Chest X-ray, AP view. Patient: 62 years old, sex M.
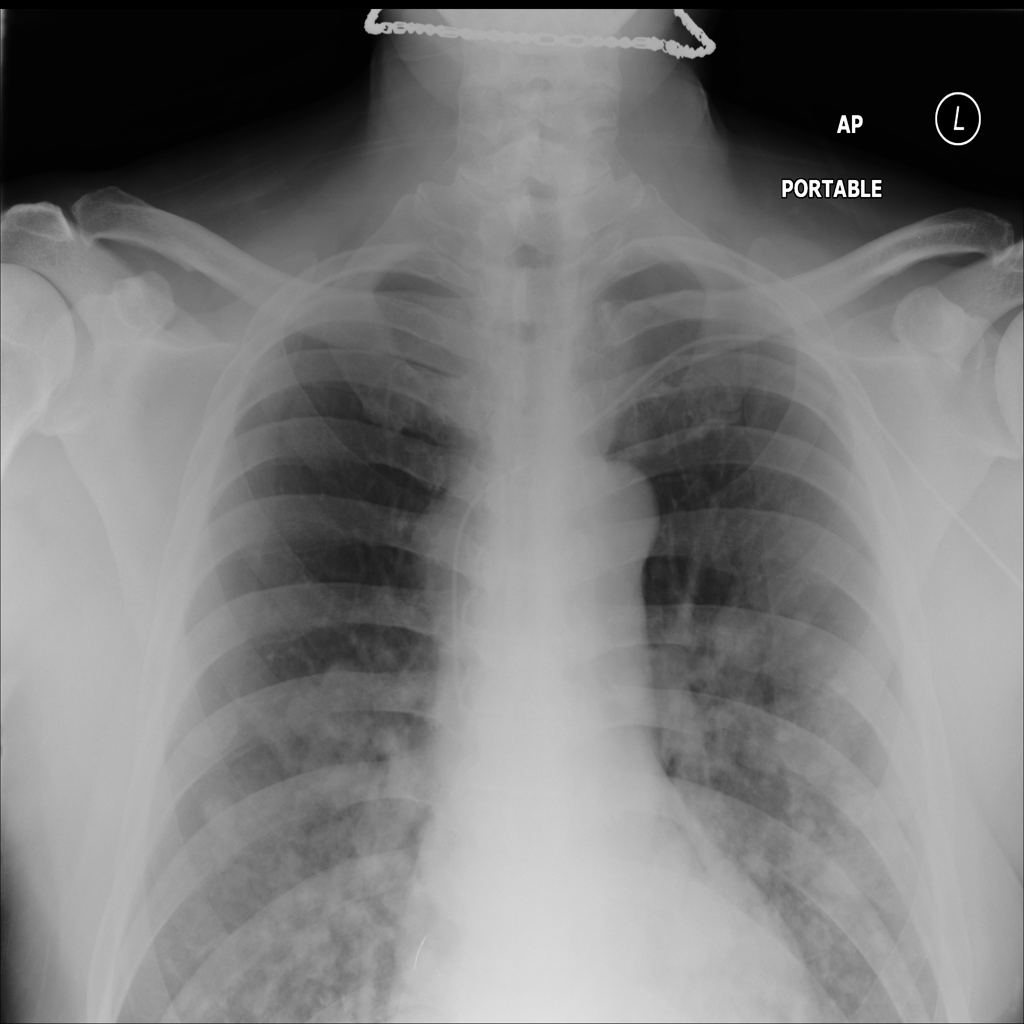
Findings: Mass, Pneumothorax